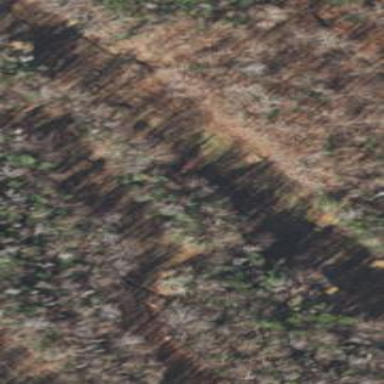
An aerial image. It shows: Mixed forest with variety of leaf types and cycles.